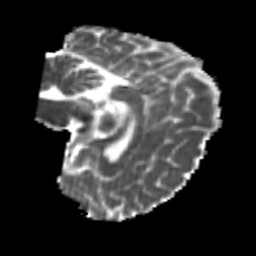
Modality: MD
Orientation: sagittal
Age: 23
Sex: female
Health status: healthy
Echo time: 0.074 s